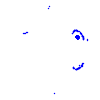
Particle: electron